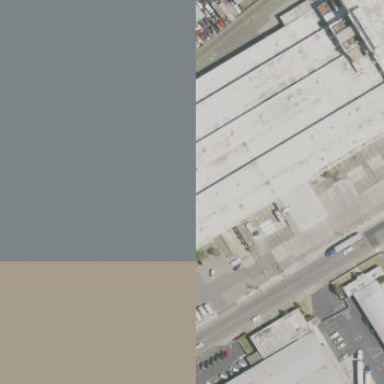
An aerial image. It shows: Industrial area.